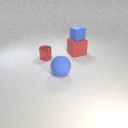
large blue rubber sphere to the right of small red metal cylinder